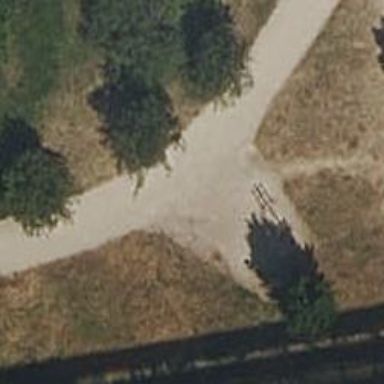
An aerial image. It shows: Footway with concrete surface.